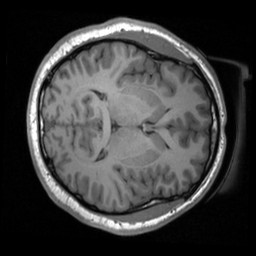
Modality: T1w
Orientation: axial
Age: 21
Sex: male
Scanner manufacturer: siemens
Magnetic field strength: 3 T
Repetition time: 1.9 s
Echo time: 0.00226 s